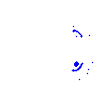
Particle: pion